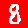
Digit: 8